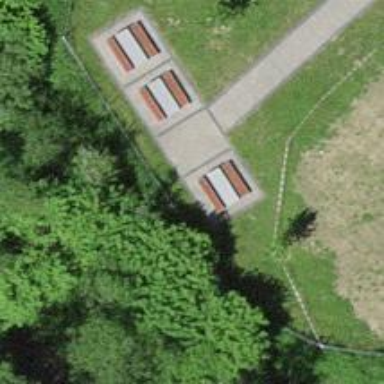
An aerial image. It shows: Picnic table located in leisure land area.